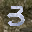
Label: 3